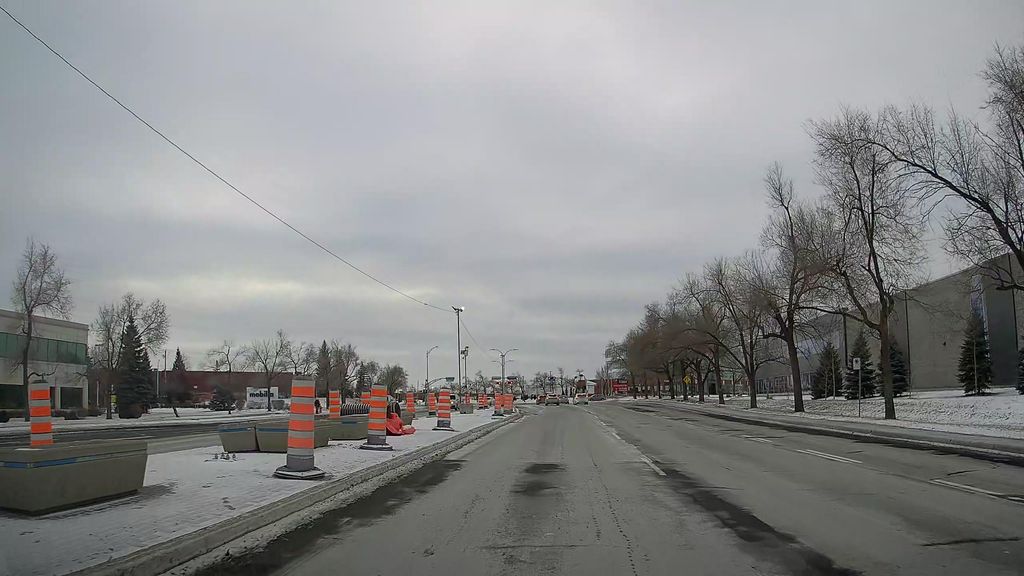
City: montreal